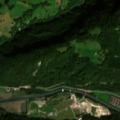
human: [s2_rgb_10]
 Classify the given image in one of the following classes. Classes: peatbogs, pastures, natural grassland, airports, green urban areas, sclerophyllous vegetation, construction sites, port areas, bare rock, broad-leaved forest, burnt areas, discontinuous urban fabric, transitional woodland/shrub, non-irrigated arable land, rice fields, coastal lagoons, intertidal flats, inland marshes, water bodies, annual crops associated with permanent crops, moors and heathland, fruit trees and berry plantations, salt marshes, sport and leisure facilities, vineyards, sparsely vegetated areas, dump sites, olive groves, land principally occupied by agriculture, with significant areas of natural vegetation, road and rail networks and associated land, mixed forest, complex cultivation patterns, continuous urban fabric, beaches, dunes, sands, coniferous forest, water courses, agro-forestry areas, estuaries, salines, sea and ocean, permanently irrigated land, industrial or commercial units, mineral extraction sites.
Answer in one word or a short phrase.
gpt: pastures, broad-leaved forest, coniferous forest, mixed forest